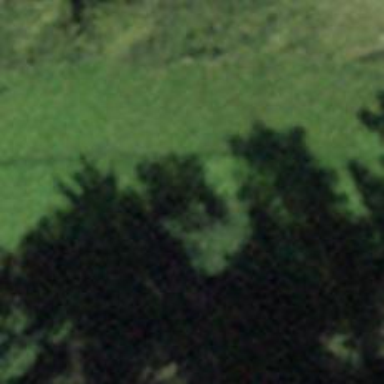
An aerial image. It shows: Path covered with grass.